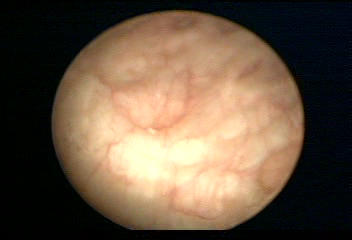
Modality: WLC
Class: Normal mucosa
Bladder cancer association: No